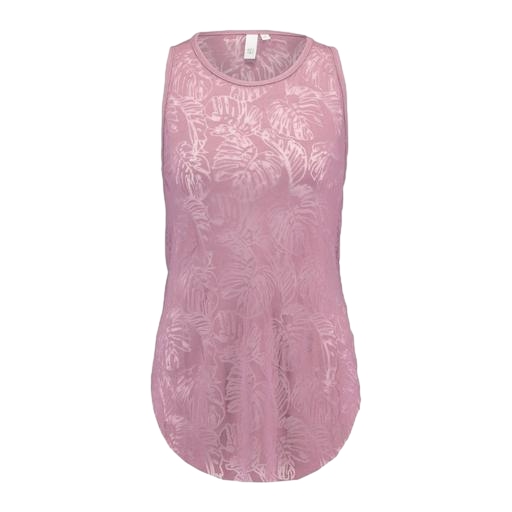
pink veil light layering tank top, lacy see-through tank, pink breeze tank, white background